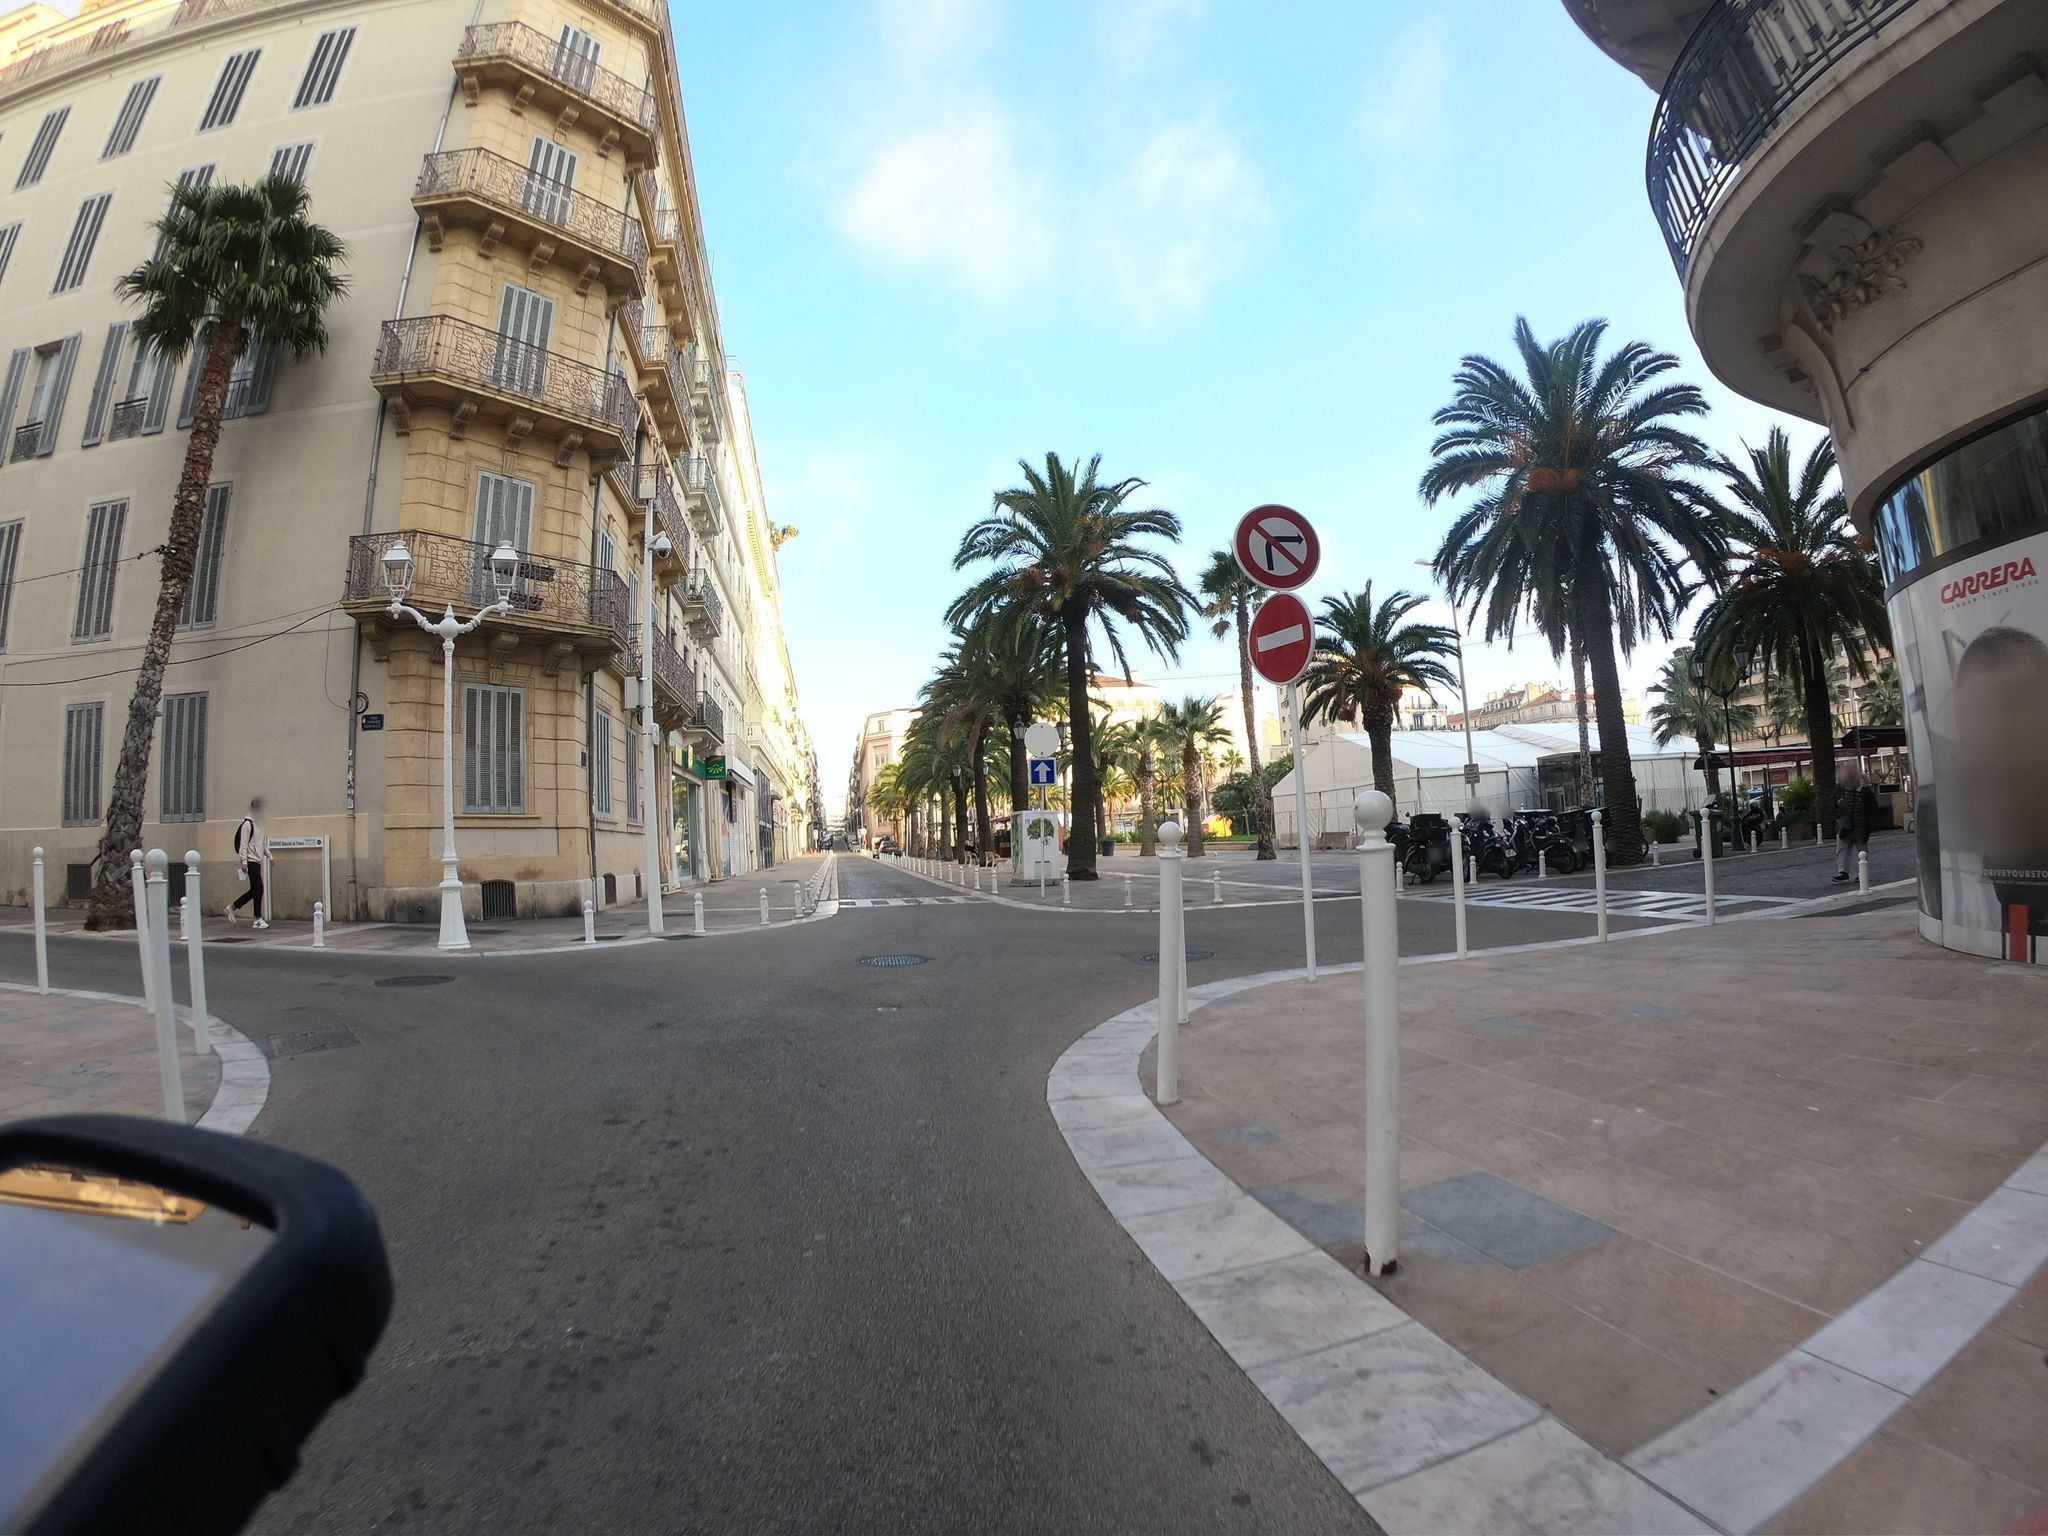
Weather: clear
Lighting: day
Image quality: good
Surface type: walking surface
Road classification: residential
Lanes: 2
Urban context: urban centre
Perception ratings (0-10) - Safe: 6.17, Lively: 9.85, Beautiful: 5.69, Boring: 1.75, Depressing: 3.62, Wealthy: 8.55